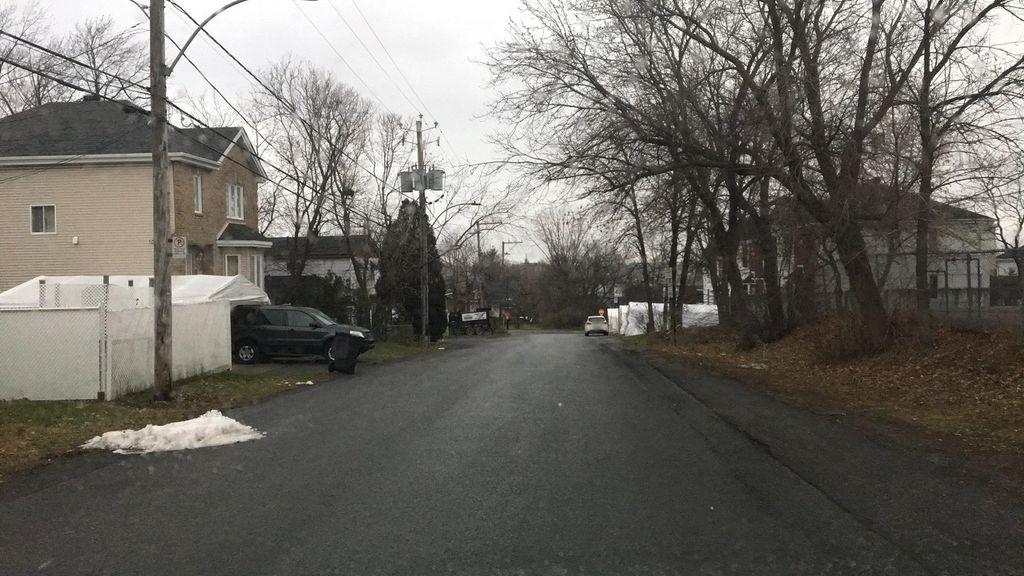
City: montreal